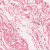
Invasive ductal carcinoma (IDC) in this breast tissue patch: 0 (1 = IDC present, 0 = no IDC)